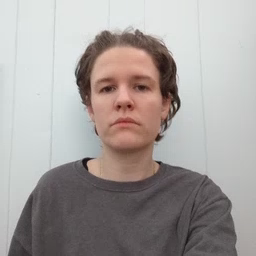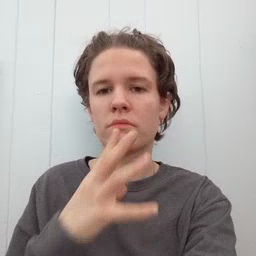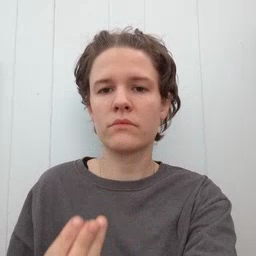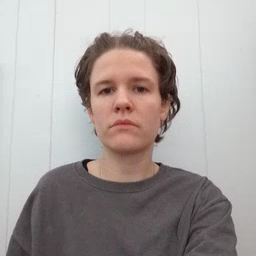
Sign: wet